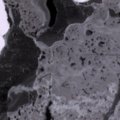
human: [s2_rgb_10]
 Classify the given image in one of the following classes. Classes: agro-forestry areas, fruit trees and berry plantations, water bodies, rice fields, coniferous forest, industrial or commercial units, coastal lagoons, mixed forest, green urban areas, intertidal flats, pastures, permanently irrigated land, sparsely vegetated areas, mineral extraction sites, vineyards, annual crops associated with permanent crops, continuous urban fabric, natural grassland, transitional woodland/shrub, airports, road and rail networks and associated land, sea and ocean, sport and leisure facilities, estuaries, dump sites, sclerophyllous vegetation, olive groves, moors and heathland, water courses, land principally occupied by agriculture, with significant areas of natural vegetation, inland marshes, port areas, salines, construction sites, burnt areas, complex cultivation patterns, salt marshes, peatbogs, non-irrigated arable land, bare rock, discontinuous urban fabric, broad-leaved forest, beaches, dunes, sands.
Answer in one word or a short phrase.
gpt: sea and ocean